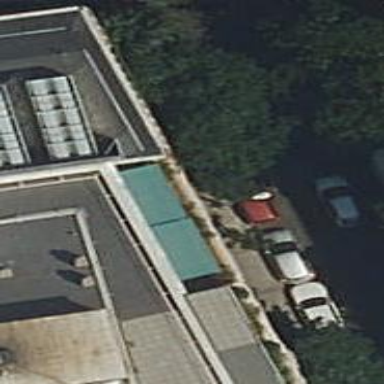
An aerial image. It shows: Part of building.